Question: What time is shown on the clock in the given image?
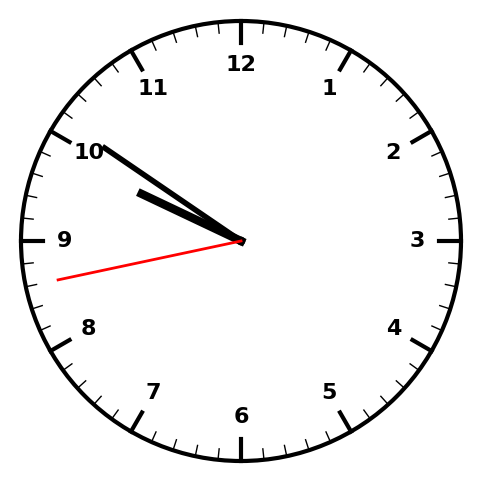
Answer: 09:50:43